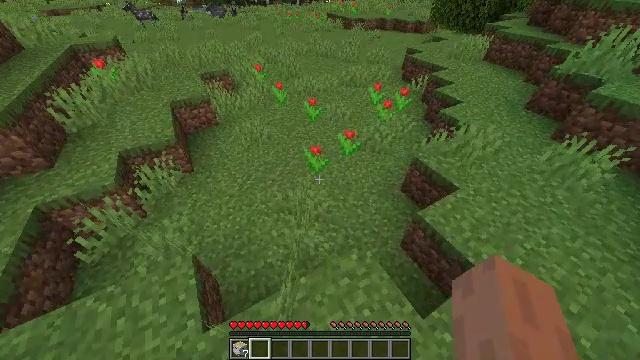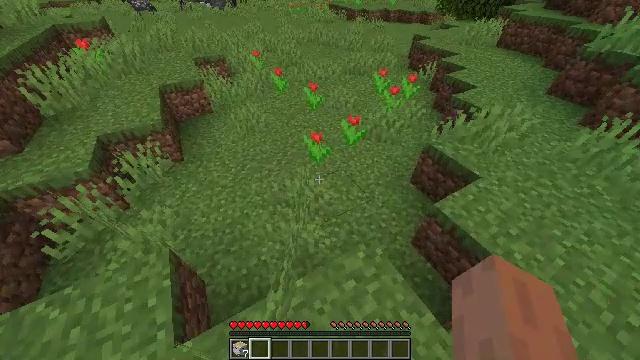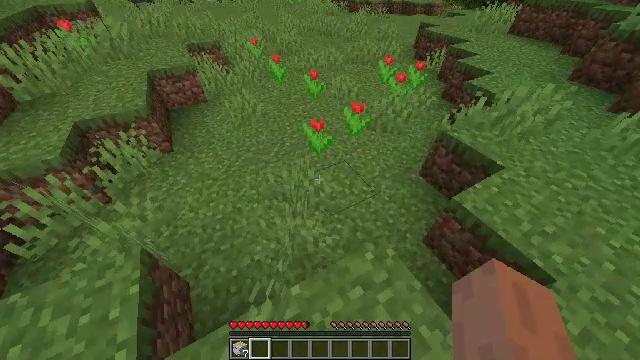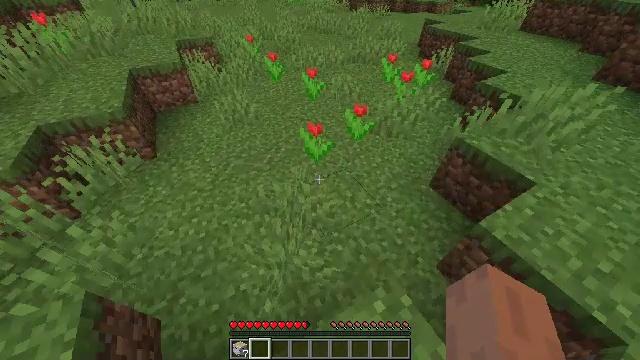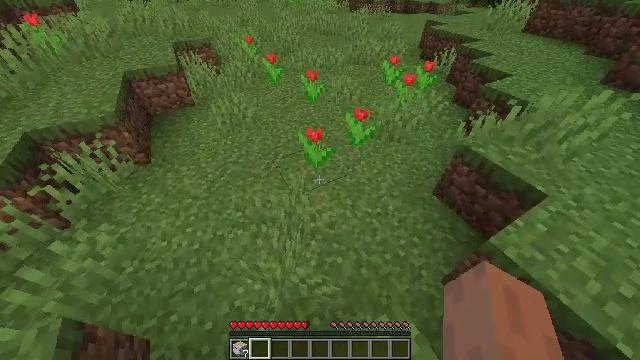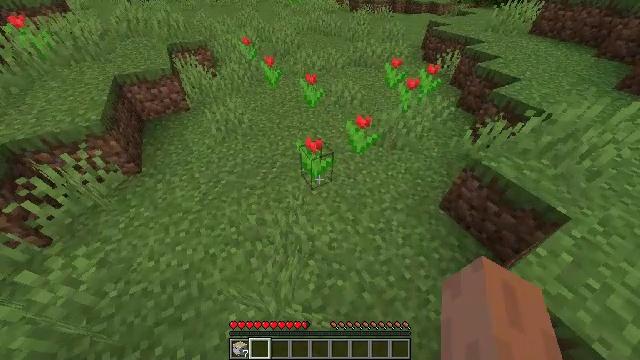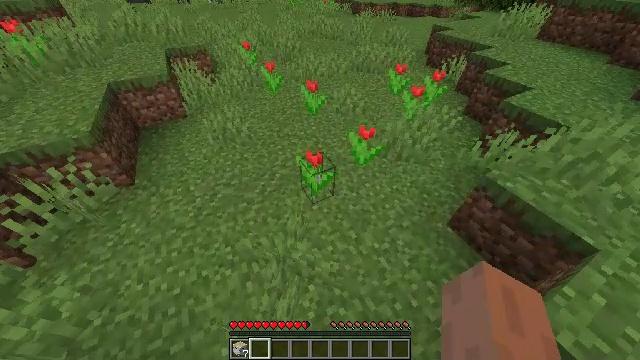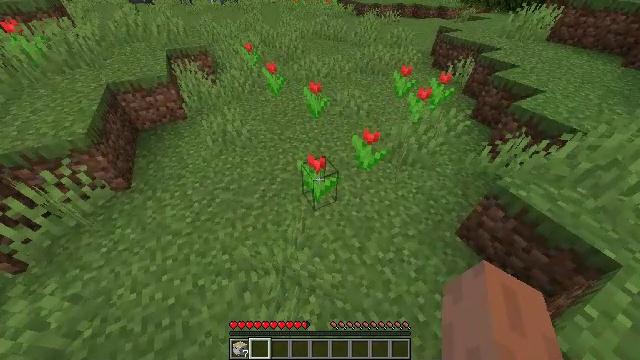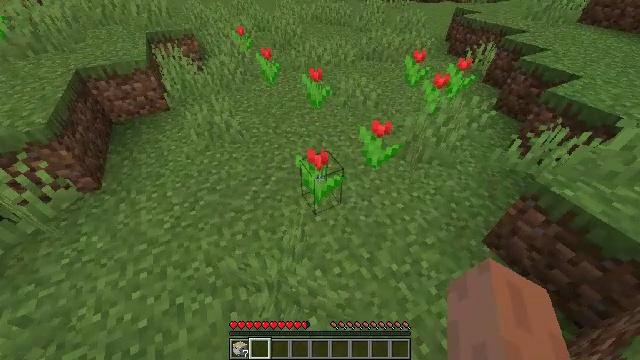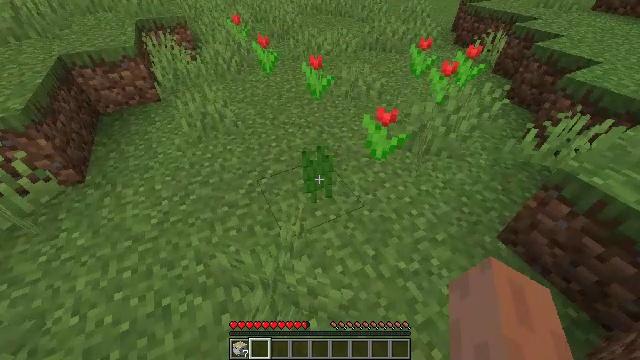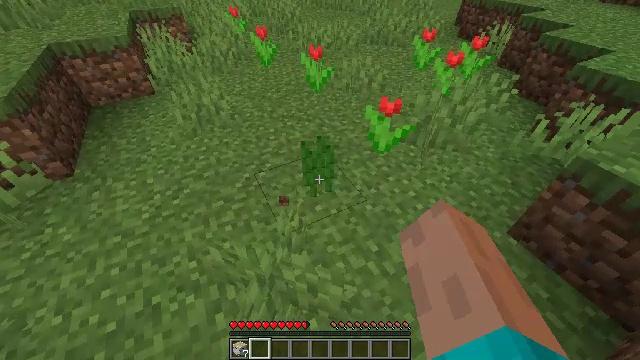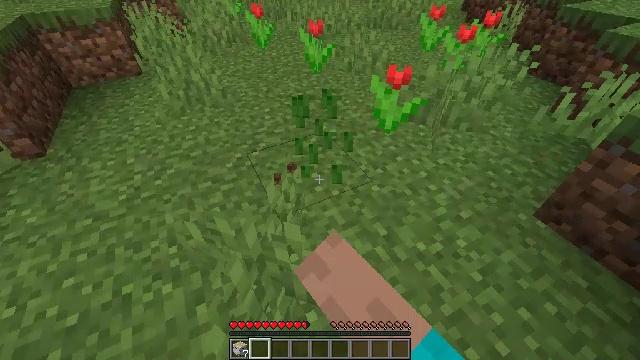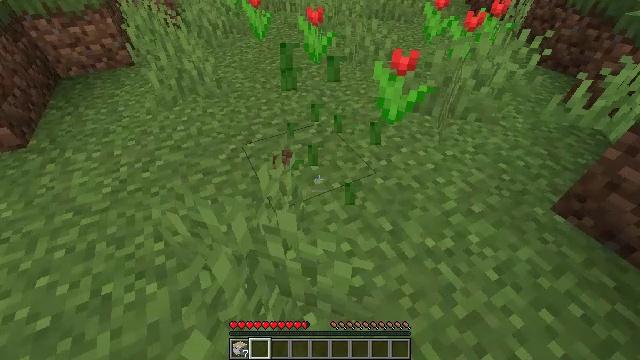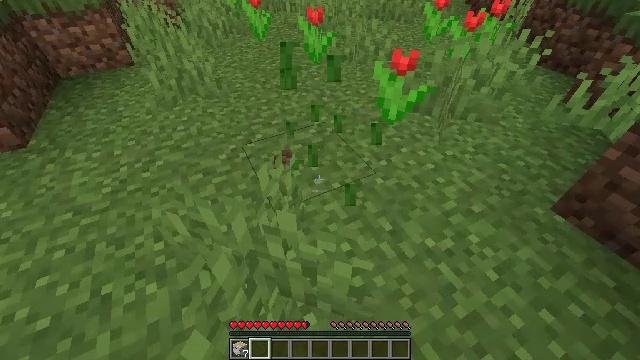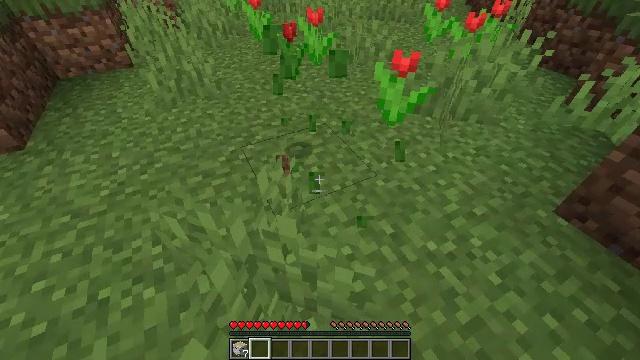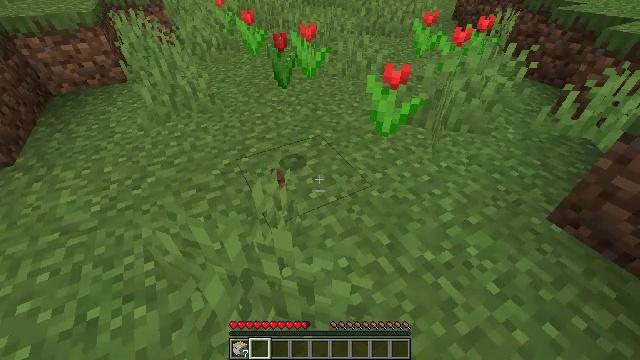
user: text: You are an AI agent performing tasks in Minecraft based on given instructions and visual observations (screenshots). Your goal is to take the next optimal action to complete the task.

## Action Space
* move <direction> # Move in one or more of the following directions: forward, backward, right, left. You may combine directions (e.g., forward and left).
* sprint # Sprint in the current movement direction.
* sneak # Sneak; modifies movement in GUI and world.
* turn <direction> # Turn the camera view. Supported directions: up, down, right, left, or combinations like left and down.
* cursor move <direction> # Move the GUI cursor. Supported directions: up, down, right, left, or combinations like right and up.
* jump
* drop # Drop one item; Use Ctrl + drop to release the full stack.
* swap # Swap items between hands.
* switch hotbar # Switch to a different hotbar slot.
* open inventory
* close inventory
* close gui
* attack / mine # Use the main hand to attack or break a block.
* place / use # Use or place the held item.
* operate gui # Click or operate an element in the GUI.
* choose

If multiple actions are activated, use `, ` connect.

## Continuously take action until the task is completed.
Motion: motion action
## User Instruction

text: Break the red tulip to collect it.
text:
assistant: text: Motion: move forward
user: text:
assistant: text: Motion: move forward
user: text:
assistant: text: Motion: move forward
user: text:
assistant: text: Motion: move forward
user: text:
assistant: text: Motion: move forward
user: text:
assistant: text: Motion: no_op
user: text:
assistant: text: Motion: no_op
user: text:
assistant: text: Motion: no_op
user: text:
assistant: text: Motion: attack / mine
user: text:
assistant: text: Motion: attack / mine
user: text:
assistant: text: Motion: attack / mine
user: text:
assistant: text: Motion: no_op
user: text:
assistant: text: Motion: no_op
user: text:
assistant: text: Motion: no_op
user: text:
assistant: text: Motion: turn right and up
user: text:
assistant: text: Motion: turn right and up
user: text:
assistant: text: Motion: turn right and up
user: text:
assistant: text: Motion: turn right and up
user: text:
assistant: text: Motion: move forward, turn right and up
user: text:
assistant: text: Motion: move forward
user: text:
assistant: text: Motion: move forward, attack / mine
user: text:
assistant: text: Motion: move forward, attack / mine
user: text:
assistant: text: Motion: move forward, attack / mine
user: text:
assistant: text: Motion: move forward, turn right
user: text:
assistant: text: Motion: move forward, turn right
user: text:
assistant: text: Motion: move forward, turn right and up
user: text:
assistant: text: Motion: move forward, turn right and up
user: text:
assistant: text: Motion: move forward
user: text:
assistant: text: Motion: move forward, attack / mine
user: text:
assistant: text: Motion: move forward, attack / mine